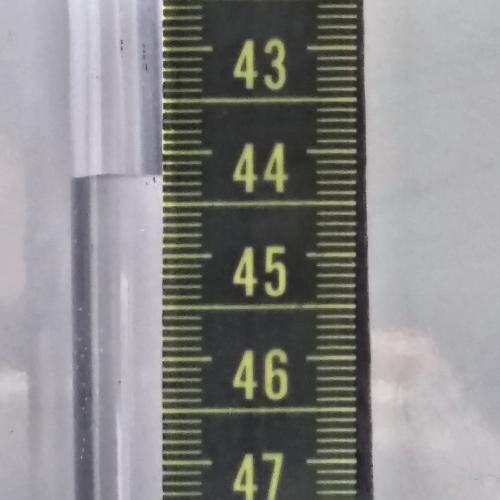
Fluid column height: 44.2 cm